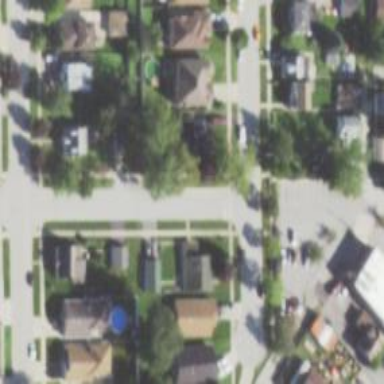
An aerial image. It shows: Alley classified as service road.